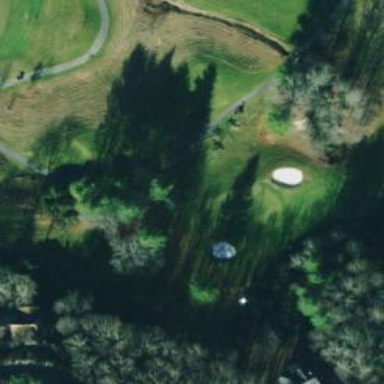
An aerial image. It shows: Golf hole.